Field crop: tomato
Growth stage: 2
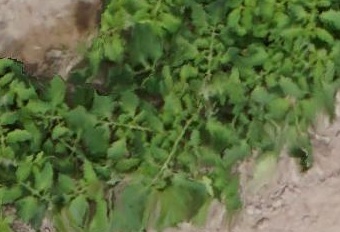
Species: tomato